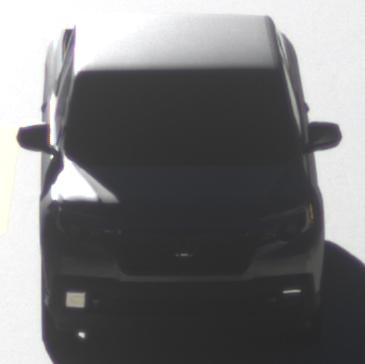
Make: Honda
Model: Ridgeline
Detailed model: Gen. 2
Model produced from: 2016
Model produced until: 2020
Doors: 4
Color: gray
Road condition: dry road
Daytime: sunrise or sunset
Contrast: high contrast